Question: need do a navbar with a ul, but one link have one li with two lines, i need follow the design of .psd file. how i can do this?
below you can see the navbar screenshot of psd file, and my source code made by myself with html/css.

this is the source of my navbar:
<URL>
'''
<div class="sub-menu">
<ul class="menu">
<li><a href="#" id="empresa" class="">empresa</a>
<div class="sub-empresa">
<ul class="menu-empresa">
<li><a href="<?php echo site_url("historia"); ?>">historia</a></li>
<li class="separador"></li>
<li><a href="<?php echo site_url('politica_de_privacidade') ?>">politica de privacidade</a></li>
<li class="separador"></li>
<li><a href="<?php echo site_url('certificacoes') ?>">certificacoes e premios</a></li>
</ul>
</div>
</li>
<li class="pipe"></li>
<li><a href="<?php echo site_url('produtos') ?>">produtos</a></li>
<li class="pipe"></li>
<li><a href="<?php echo site_url('representantes') ?>">representantes</a></li>
<li class="pipe"></li>
<li><a href="<?php echo site_url('distribuidores') ?>">eletricista</a></li>
<li class="pipe"></li>
<li><a href="<?php echo site_url('informativo_tecnico') ?>" id="infotec">informativos tecnicos</a>
<div class="sub-informativo-tec">
<ul class="menu-infotec">
<li><a href="#">generalidades</a></li>
<li class="separador"></li>
<li><a href="<?php echo site_url('informativo_tecnico_simbologia_instalacao') ?>">recomendacoes para instalacoes</a></li>
<li class="separador"></li>
<li><a href="<?php echo site_url('informativo_tecnico_conceitos_basicos') ?>">conceitos basicos sobre condutores</a></li>
<li class="separador"></li>
<li><a href="<?php echo site_url('informativo_tecnico_simbologia') ?>">simbologia</a></li>
<li class="separador"></li>
<li><a href="<?php echo site_url('informativo_tecnico_criterio_dimensionamento_circuito') ?>">criterio de dimensionamento de circuitos</a></li>
<li class="separador"></li>
<li><a href="<?php echo site_url('informativo_tecnico_queda_tensao') ?>">queda de tensao</a></li>
<li class="separador"></li>
<li><a href="#">dimencionamento de eletrodutos</a></li>
<li class="separador"></li>
<li><a href="<?php echo site_url('informativo_tecnico_correntes_maximas') ?>">correntes maximas de curto-circuito</a></li>
</ul>
</div>
</li>
<li class="pipe"></li>
<li><a href="<?php echo site_url('eventos') ?>">eventos</a></li>
<li class="pipe"></li>
<li><a href="<?php echo site_url('videos') ?>">videos</a></li>
<li class="pipe"></li>
<li><a href="#" id="contato">fale conosco</a>
<div class="sub-fale-conosco">
<ul class="menu-faleconosco">
<li><a href="<?php echo site_url('fale_conosco') ?>">fale conosco</a></li>
<li class="separador"></li>
<li><a href="<?php echo site_url('trabalhe_conosco') ?>">trabalhe conosco</a></li>
<li class="separador"></li>
<li><a href="#">seja nosso representante</a></li>
<li class="separador"></li>
<li><a href="#">seja nosso distribuidor</a></li>
</ul>
</div>
</li>
</ul><!-- /.menu -->
</div><!-- /.sub-menu -->
'''
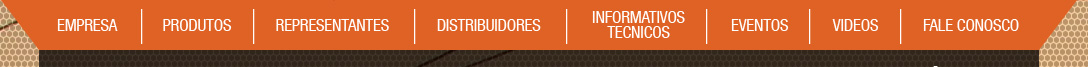
Answer: Use
'''
vertical-align: middle
'''
along with
'''
max-width
'''
to achieve the effect:
<URL>
remove the padding to prevent the hovering issue: <URL>
note that vertical-align only works with elements which are inline and you can only set sizes for elements which are blocks so i've made the inline-block in order to enjoy both worlds.